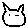
Label: cat